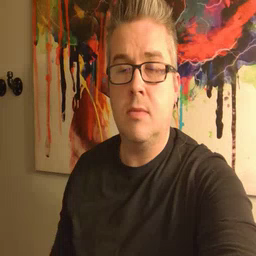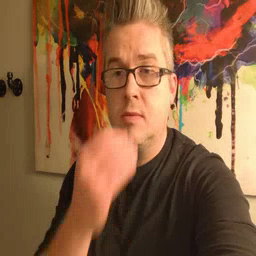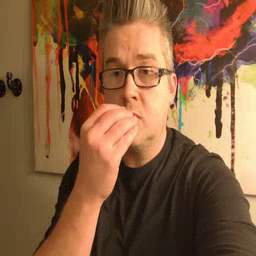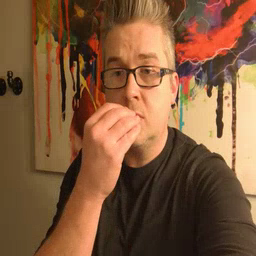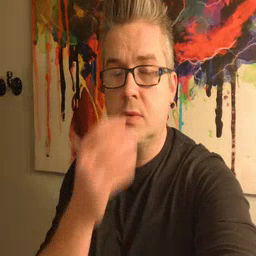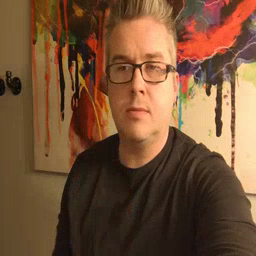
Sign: food